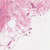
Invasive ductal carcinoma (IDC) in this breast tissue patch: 0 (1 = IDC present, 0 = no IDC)